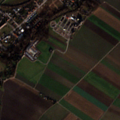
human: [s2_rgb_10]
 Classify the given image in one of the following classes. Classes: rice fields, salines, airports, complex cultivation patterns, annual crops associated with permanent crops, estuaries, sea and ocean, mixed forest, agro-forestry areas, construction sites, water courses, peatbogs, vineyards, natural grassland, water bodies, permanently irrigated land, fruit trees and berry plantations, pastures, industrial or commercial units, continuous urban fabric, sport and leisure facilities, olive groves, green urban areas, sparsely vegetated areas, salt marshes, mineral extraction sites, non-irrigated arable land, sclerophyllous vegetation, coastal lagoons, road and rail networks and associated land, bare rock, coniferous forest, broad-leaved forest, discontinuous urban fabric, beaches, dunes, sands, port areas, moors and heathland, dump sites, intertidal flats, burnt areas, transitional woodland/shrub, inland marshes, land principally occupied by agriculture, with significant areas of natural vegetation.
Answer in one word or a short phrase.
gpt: discontinuous urban fabric, green urban areas, non-irrigated arable land